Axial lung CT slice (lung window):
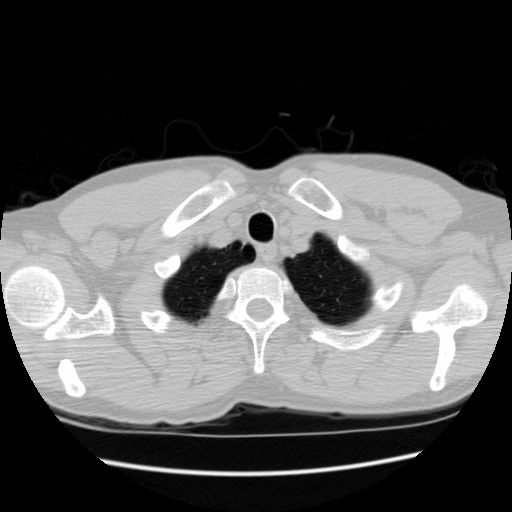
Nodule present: no